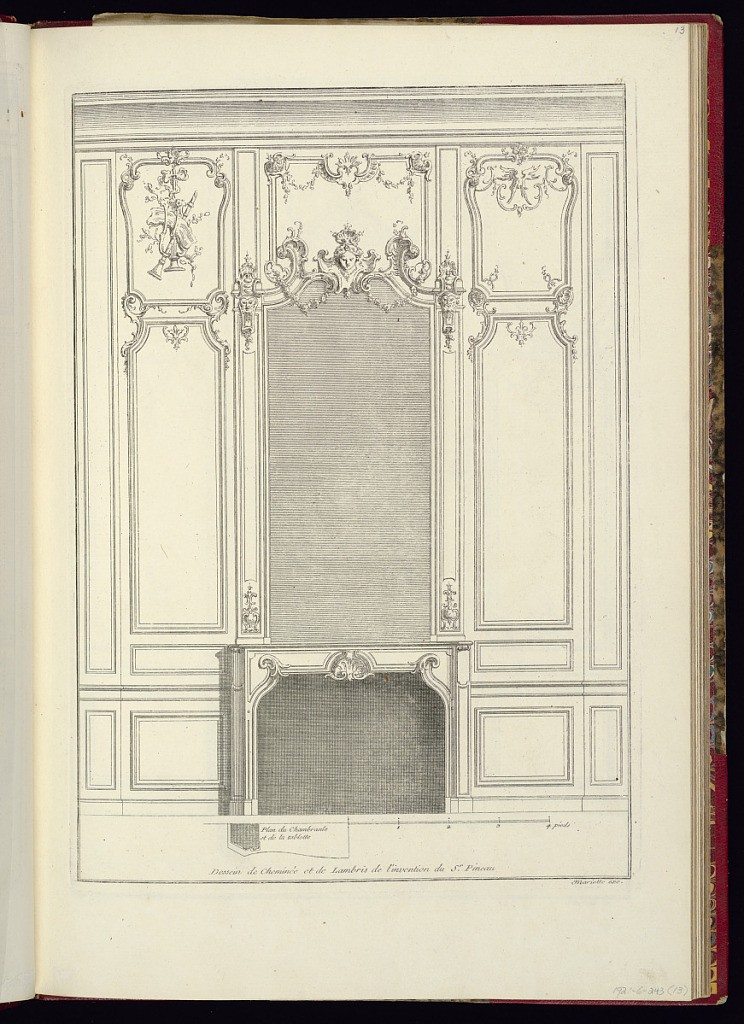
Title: Dessein de Cheminée et de Lambris de l'invention du Sr. Pineau
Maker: Nicolas Pineau, French, 1684-1754
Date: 1700-1742
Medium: Etching and engraving on laid paper
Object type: Print
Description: Chimneypiece Design with over-mantle mirror and carved paneling. The chimneypice has scrolls on the side that split into leaves; the center features a scallop detail. The top of the frame of the mirror has a female mascaron in a cartouche, surrounded by scrolls and garlands of flowers. The panels to the side and above feature scrolls and garlands; the left also has a trophy with musical instruments, while the right panel has an elaborated scroll design.  At the bottom of the plate is a cross section of the "Plan du Chambranle / et de la tablette" as well as a scale of four French feet ("4 pieds"). The plate is numbered but not signed.